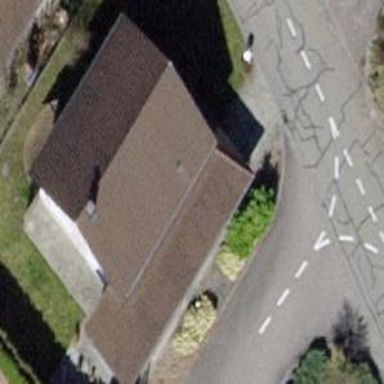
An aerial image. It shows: Gabled roof house.